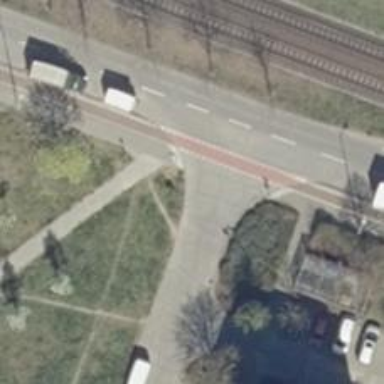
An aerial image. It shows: Uncontrolled crossing on the road.